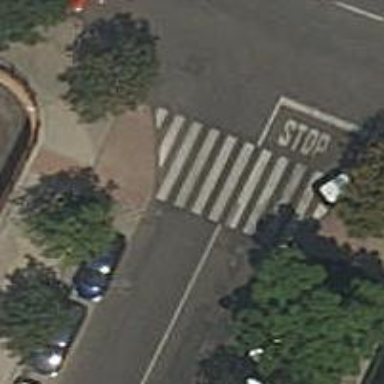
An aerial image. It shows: Footway with zebra crossing.